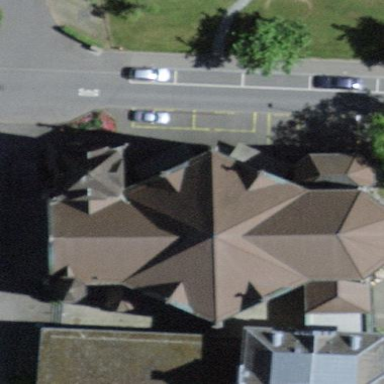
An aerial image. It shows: Church which is place of worship.